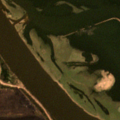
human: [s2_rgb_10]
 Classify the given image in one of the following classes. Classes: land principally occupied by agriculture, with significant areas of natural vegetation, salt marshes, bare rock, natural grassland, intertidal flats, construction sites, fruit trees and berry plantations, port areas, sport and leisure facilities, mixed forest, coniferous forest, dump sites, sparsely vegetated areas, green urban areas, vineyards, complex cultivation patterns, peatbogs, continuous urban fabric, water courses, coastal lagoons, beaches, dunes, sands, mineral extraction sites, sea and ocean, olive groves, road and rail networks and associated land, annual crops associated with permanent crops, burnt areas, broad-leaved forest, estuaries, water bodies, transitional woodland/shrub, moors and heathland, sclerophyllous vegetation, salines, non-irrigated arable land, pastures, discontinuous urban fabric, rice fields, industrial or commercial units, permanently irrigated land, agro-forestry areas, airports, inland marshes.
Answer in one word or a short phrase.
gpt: non-irrigated arable land, pastures, water courses